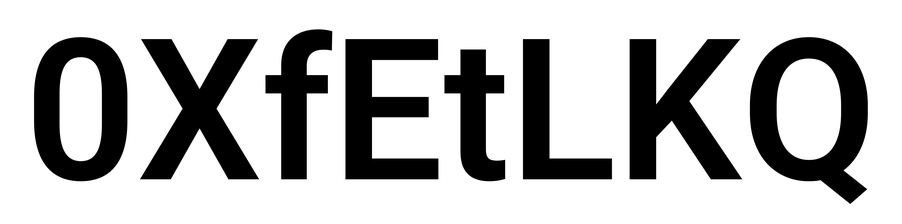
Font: Roboto_SemiBold